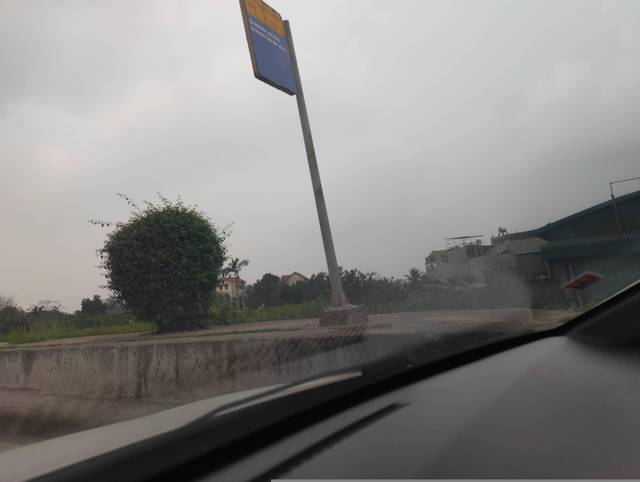
Region: Vietnam
Coordinates: 21.01, 105.905